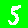
Digit: 5